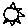
Label: sun